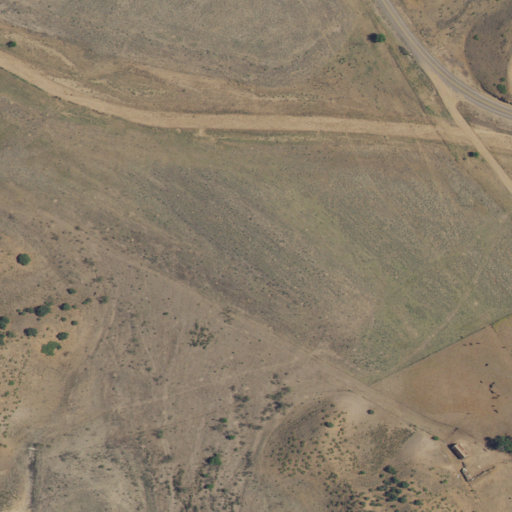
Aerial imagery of valley in New Mexico named Haystack Canyon containing grassland, shrub, and open development